Question: I want to create a questionaire where users have a certain number of points that they can allocate to different categories. The allotment is different depending on the user.
Assigning the points should be realized in the following way:
1. The number of points are displayed as an array of boxes (either floating divs or table tds. What's better?). Unspent points are shown in orange, spent points are shown in lime/green.
2. The user can click on any orange box to indicate how many points he wants to allocate next. All orange boxes from the left up to (and including) the clicked box are highlighted in yellow. The number of highlighted boxes is stored in a hidden form field.
3. The user now clicks the category/element he wants to allocate the points to. By clicking the element the name of the element, the number from (2) and other form stuff are send via AJAX to a script handling database stuff. The highlightes yellow boxes are now turned green and the counter is updated.
Example:

I can handle the AJAX stuff, however I have no clue how to handle the select/highlight "mechanic". My basic thought is: have a variable 'points_spent' that starts at 0 and is increased every time points are spent (duh). The boxes are divs that have different CSS classes (box_spent, box_highlight, box_avaibale) that handle the color.
One JavaScript is checking the value for points_spent and will change the class of the divs with the id 'box_1' to 'box_n' to 'box_spent'.
A second JavaScript is triggered by clicking on a box. It checks if the click is valid (i.e. on an orange or yellow box) and lighlights the boxes accordingly...
But how do I do this with JS? I would have no problem doing this with PHP, but that would be horrible for the users to wait after every click :/
Any help much appreciated!
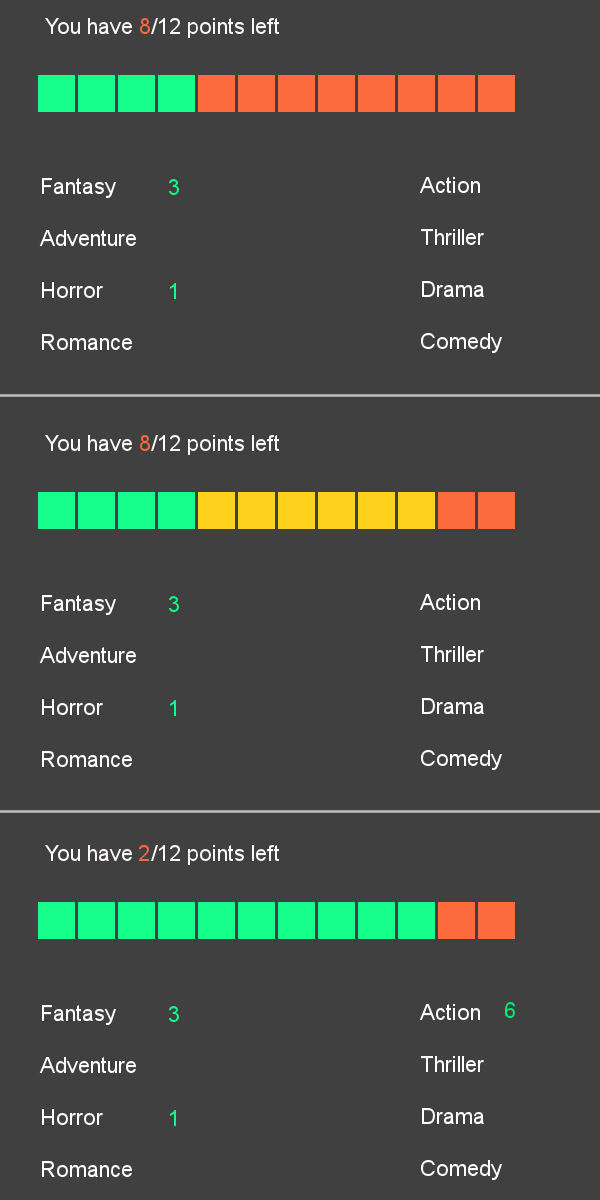
Answer: You could do something like:
'''
$('.box_highlight,.box_available').click(function(e) {
$clicked = $(e.target);
// Highlight box that was just clicked
$clicked.addClass('box_highlight').removeClass('box_available');
// Find all elements to the left that aren't already spent and highlight them.
$clicked.prevAll('.box_available').addClass('box_highlight').removeClass('box_available');
// Remove highlight of any boxes to the right
$clicked.nextAll('.box_highlight').removeClass('box_highlight').addClass('box_available');
});
$('.category').click(function(e){
// The container of the clicked category
$categoryEl = $(e.target);
// Determine which category was clicked.
var category = $categoryEl.html();
var points = currentPointValue();
var highlighted = $('#box_container').find('.box_highlight');
$.post({
/* Your ajax options go here */
data: {
category: category,
points: points
},
success: function() {
$categoryEl.append(points);
$highlighted.removeClass('box_highlight').addClass('box_spent');
}
});
});
var $boxContainer = $('#box_container');
function currentPointValue() {
$boxContainer.find('.box_highlight').length;
}
'''